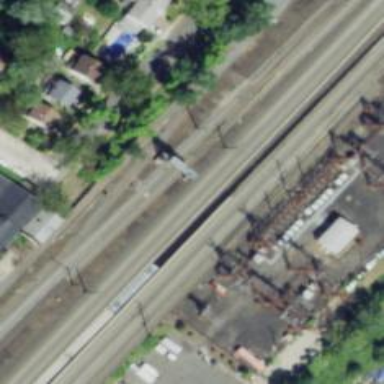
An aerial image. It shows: Railway with electrified contact lines.